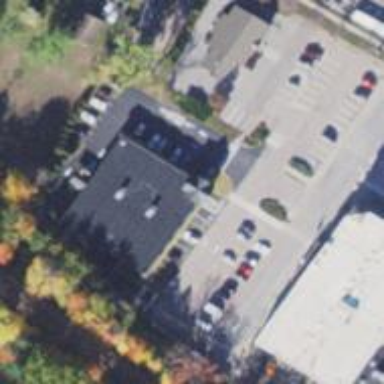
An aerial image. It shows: Pharmacy providing healthcare services.